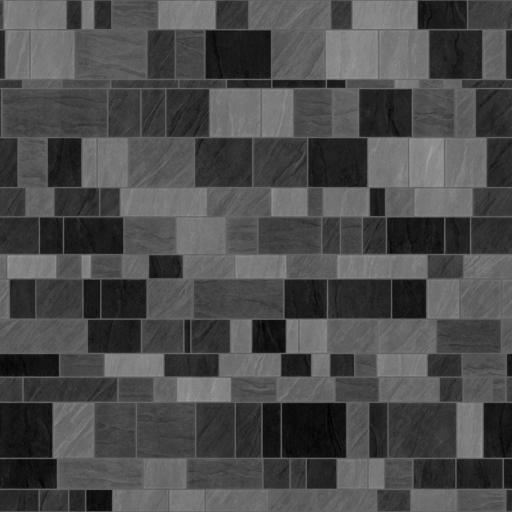
Tags: black contrast dark tiled tiles